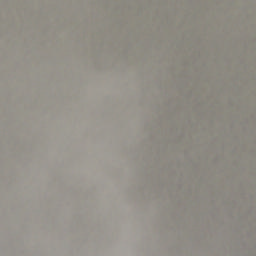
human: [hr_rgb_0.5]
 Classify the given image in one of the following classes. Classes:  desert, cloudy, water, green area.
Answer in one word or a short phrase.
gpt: cloudy